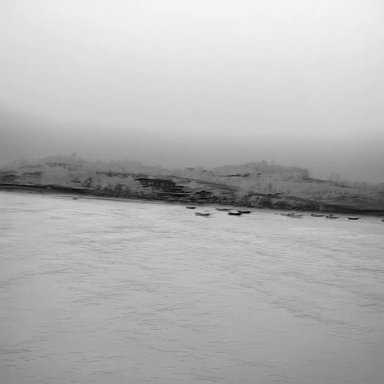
There are nine bulk_carriers in the infrared image.